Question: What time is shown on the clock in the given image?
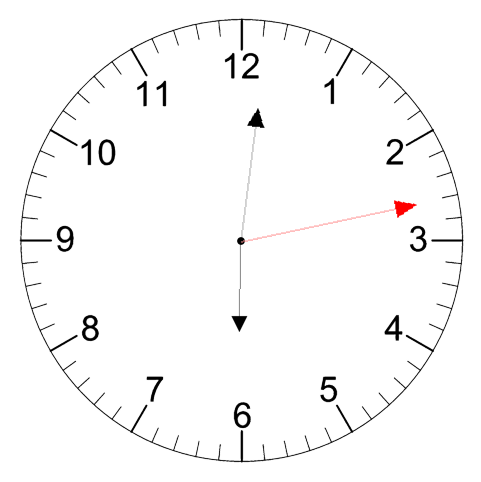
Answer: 06:01:13